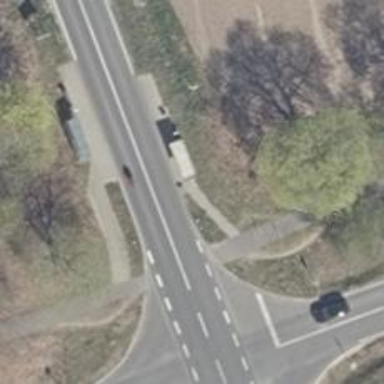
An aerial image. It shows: Footway along the road.